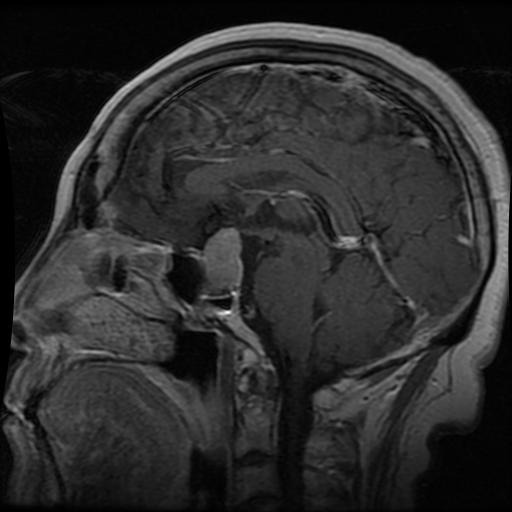
Label: pituitary